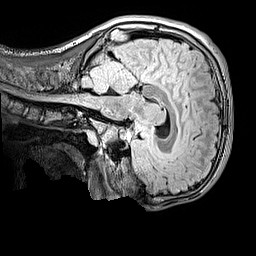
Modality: FLAIR
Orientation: sagittal
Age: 12
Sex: male
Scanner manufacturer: siemens
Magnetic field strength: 3 T
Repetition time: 5 s
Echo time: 0.388 s